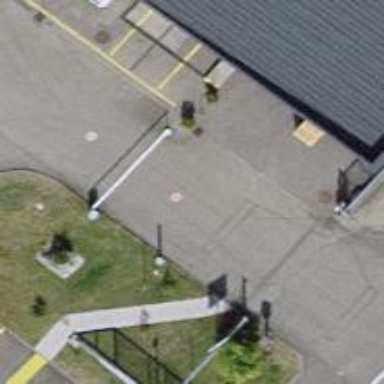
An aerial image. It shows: Lift gate barrier.